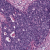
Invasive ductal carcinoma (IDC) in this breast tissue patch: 0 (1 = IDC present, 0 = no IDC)